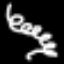
Label: squiggle